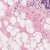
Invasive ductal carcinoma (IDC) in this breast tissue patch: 0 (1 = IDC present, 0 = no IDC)